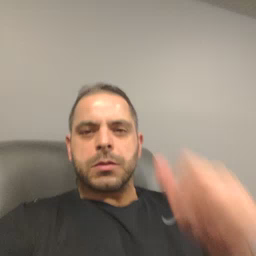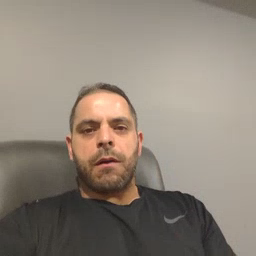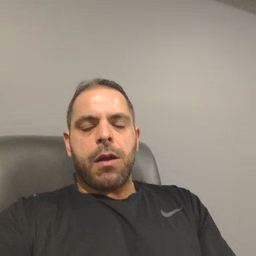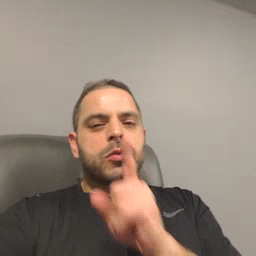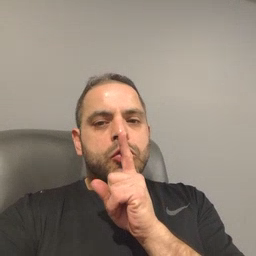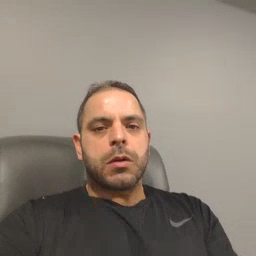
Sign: shhh